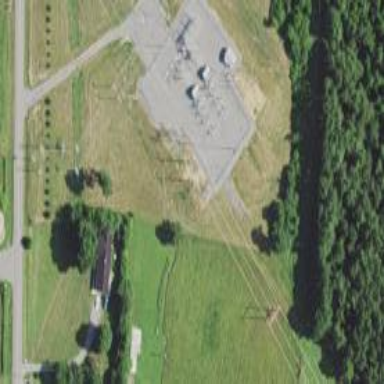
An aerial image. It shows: Distribution substation surrounded by fence.